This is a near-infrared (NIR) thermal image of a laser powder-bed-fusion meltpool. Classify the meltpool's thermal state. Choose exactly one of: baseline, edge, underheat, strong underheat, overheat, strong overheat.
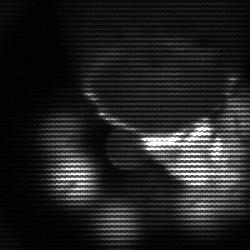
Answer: edge